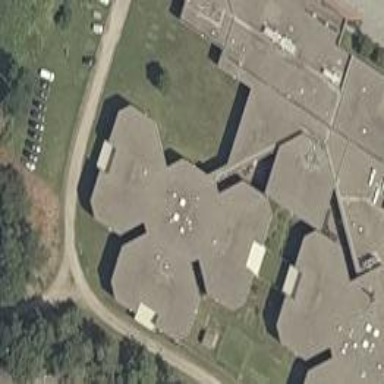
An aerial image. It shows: Prison building.